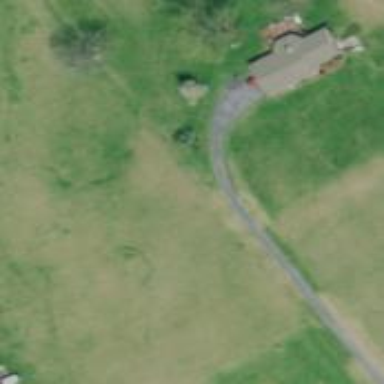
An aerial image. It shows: Driveway leading to service road.